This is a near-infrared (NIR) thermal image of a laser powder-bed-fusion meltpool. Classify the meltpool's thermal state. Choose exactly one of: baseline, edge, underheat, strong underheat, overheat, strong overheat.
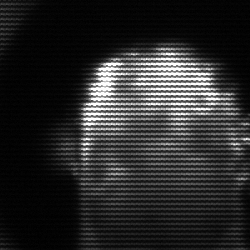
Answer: baseline